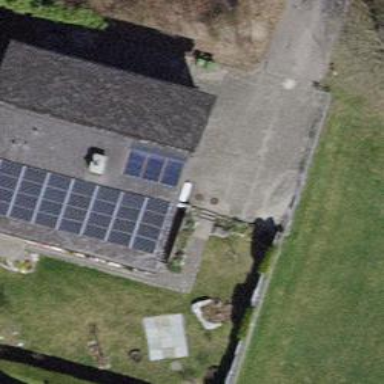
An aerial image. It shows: Solar power generator with photovoltaic panels.